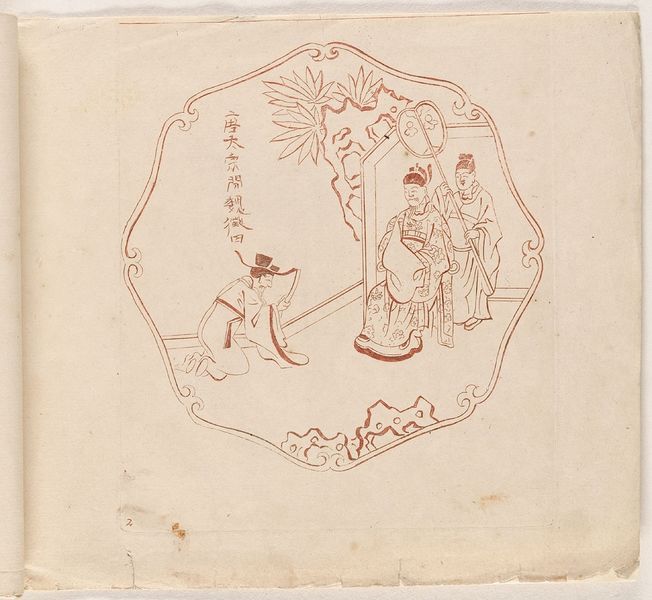
Titel: Chinesendarstellung, Blatt aus der Folge 'Picturae Sinicae'
Künstler: Pieter Schenk
Standort: Hamburg
Institution: Museum für Kunst und Gewerbe Hamburg
Schlagwörter: blätter, mann, braun, kleid, zeichnung, fächer, diener, figur, pflanze, pflanzen, schrift, papier, grafik, graphik, vegetation, kaiser, ornamente, schriftzeichen, fotografie, photographie, buch, asien, druck, druckgraphik, druckgrafik, radierung, buchstaben, knien, asiatisch, herrscher, buchseite, tracht, chinesisch, china, besuch, verbeugung, herrscherin, kniefall, herrscherbildnis, alphabet, kalligrafie, kaligrafie, gerippt, volkstracht, reproduktionen, druckkunst, fächerträger, kanji, druckerzeugnisse, landesherr, pflanzenabbildung, völker, nationalitäten, landesherrin, ornamentstich, vorlageblätter, rotdruck